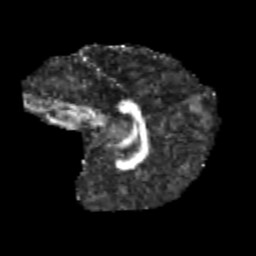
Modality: FA
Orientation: sagittal
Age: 9
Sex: male
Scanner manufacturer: siemens
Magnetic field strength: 3 T
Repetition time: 3.8 s
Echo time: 0.07 s